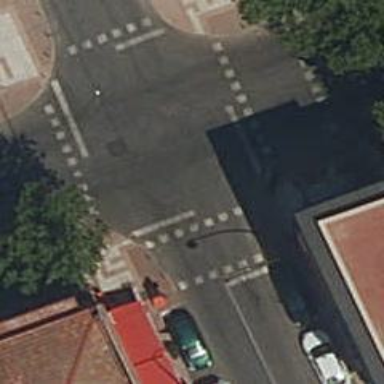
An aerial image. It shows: Road crossing with traffic signals.